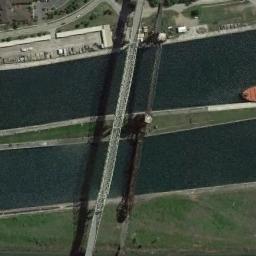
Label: bridge